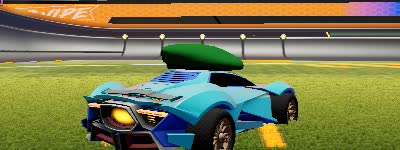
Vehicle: werewolf